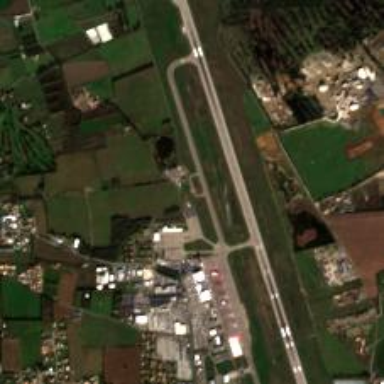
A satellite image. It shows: Airtanker base located at the airport.